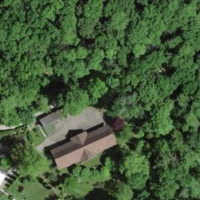
EUNIS habitat code: 41
Species observed at this site:
Chelidonium majus